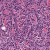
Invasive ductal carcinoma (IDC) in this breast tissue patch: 1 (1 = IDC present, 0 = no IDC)